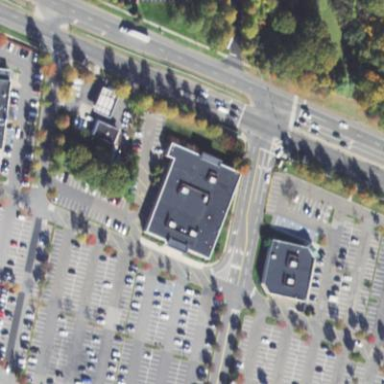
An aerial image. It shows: Retail building with fitness center on the leisure land.